Question: I am trying to check a connection to a URL using HTTP in an app...
Process:
User clicks buttons, app sends a get request and then if successful it will return true, else false.
'''
final Button mbutton = (Button) findViewById(R.id.httpcheck);
mbutton.setOnClickListener(new View.OnClickListener(){
public void onClick(View v){
public boolean isConnectedToServer(String url, int timeout) {
try{
URL myUrl = new URL("http://www.google.co.uk");
URLConnection connection = myUrl.openConnection();
connection.setConnectTimeout(timeout);
connection.connect();
return true;
} catch (Exception e) {
return false;
}
}
}
});
'''

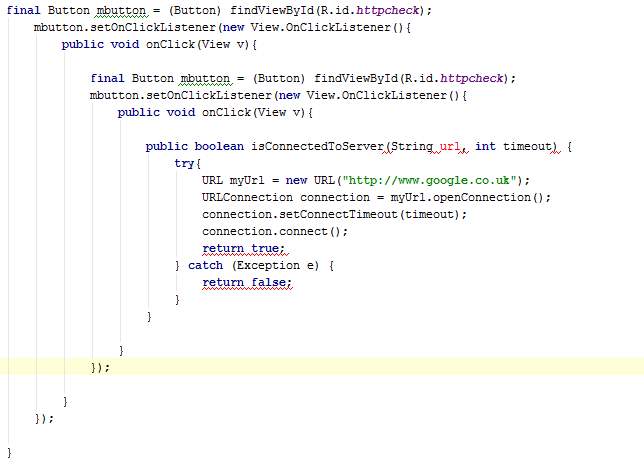
Answer: You are creating a method in your own click instead of calling the method. you should put the isConntectedToServer method in an asynctask and call the AsyncTask in the onClick
'''
final Button mbutton = (Button) findViewById(R.id.httpcheck);
mbutton.setOnClickListener(new View.OnClickListener(){
public void onClick(View v){
//call asynctask containing isConntectedToServer method here
}
});
//put this code in an asynctask and call it there
public boolean isConnectedToServer(String url, int timeout) {
try{
URL myUrl = new URL("http://www.google.co.uk");
URLConnection connection = myUrl.openConnection();
connection.setConnectTimeout(timeout);
connection.connect();
return true;
} catch (Exception e) {
return false;
}
}
'''